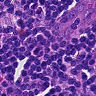
Metastatic tissue present: no